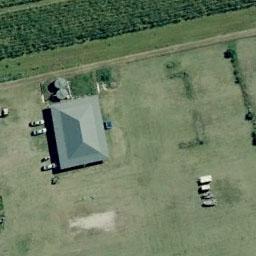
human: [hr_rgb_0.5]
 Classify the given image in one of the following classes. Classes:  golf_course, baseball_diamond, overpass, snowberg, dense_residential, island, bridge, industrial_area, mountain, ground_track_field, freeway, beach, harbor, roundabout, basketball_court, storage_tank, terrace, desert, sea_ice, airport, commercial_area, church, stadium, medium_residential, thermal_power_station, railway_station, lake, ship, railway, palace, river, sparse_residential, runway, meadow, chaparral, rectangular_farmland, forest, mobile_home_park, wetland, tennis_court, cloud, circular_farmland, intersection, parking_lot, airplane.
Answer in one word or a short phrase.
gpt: sparse_residential